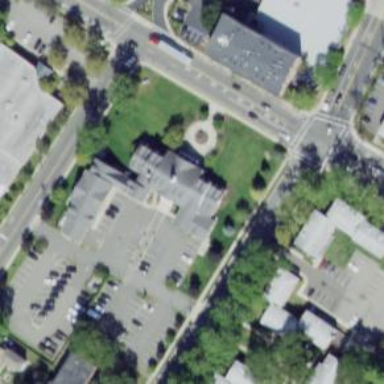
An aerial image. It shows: Town hall.